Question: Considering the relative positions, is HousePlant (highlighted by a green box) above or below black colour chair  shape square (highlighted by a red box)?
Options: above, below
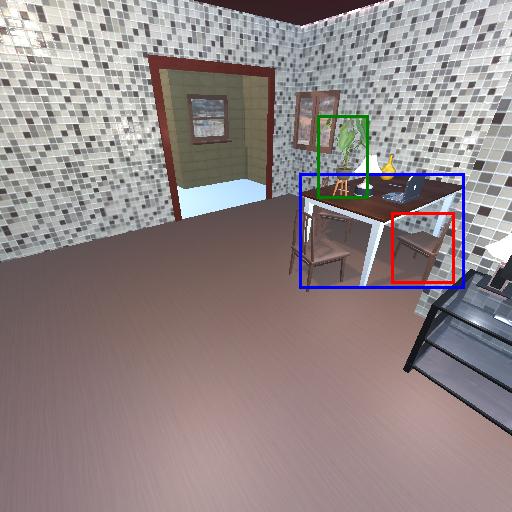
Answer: above